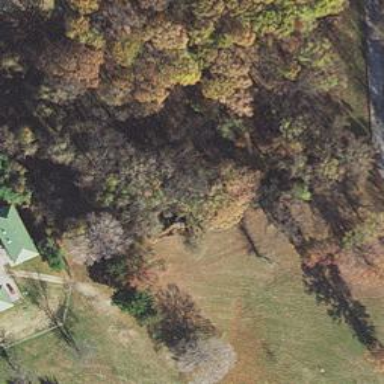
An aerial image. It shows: Disc golf hole.